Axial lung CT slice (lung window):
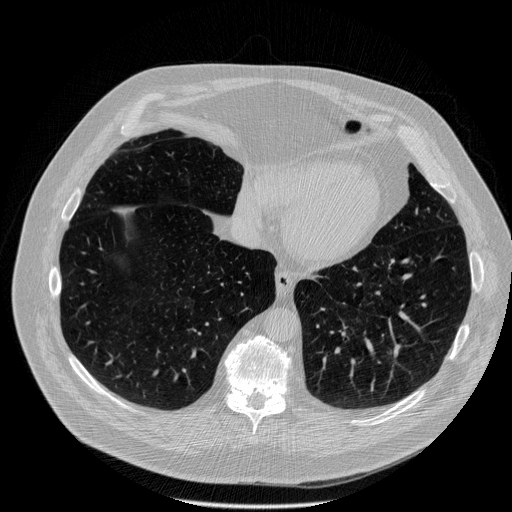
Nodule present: no